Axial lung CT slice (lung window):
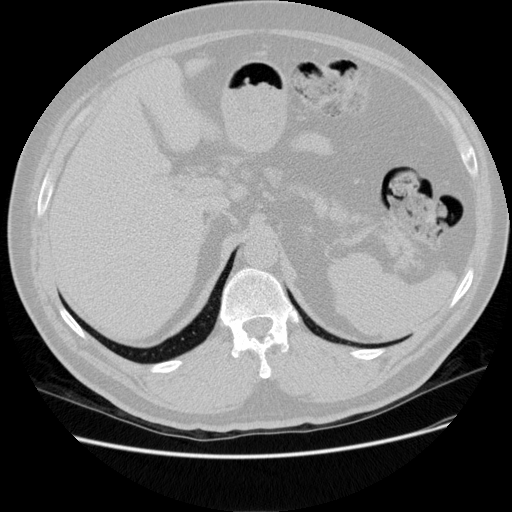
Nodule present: no